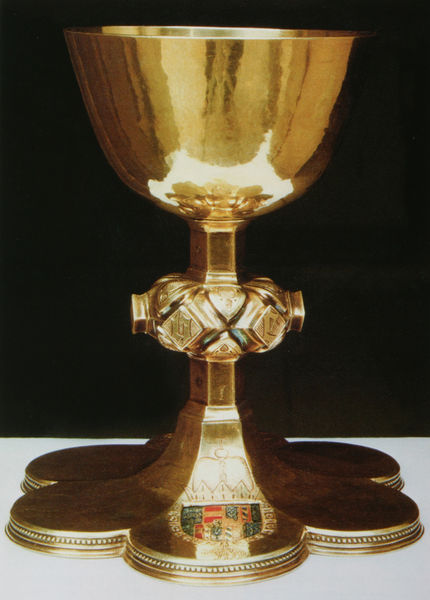
Titel: Kelch
Künstler: Werkstatt in Brüssel
Standort: Ricaldo
Institution: Santi Angeli Custodi
Schlagwörter: fuß, schatten, weiß, gelb, grün, blume, geschwungen, licht, schwarz, tisch, rot, muster, ornament, trinken, schale, sockel, stehen, stein, spiegelung, kirche, sonne, gold, kelch, blatt, edelsteine, gotik, krone, rund, krug, vase, schwer, bischof, papst, wein, glanz, verzierung, glänzend, metall, poliert, reflexion, foto, fotografie, photographie, stiel, griff, becher, gefäß, messing, eckig, kreuz, religion, gerät, schlicht, kupfer, gravur, altar, photo, wappen, ein, rauten, knauf, schein, öffnung, farbfoto, gotisch, rosette, christus, christlich, messe, reflektion, halter, lichtreflex, konche, abendmahl, reflex, golden, pokal, siegel, emblem, heilig, fotographie, goldschmiedekunst, nodus, punziert, schaft, kanten, standfuß, gehämmert, quadrat, geschliffen, sakral, abbildung, liturgie, scheinen, rubin, kuppa, gral, kleeblatt, trinkgefäß, baltt, trinkkelch, smaragd, weihe, blank, sechspass, handlung, eingraviert, blattgold, goldschmiedearbeit, emaille, perlenstab, wandlung, blut christi, weihung, plattgold, cuppa, patene, sextett, abendmahlskelc, abendmahlskelch, balusterschaft, chrislich, eucharestie, heilige messe, mess, messkelch, sakraler gegenstand, vrzierung, grahl, spiegeld, bischofswappen, fuss mit 6 kreisen, gerändelt